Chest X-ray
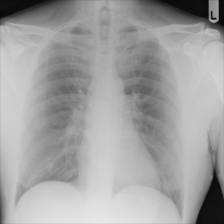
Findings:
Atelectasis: negative
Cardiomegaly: negative
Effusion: negative
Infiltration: negative
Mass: negative
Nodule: negative
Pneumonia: negative
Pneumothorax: negative
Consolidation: negative
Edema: negative
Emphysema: negative
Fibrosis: negative
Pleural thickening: negative
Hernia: negative